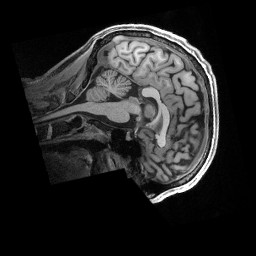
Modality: T1w
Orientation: sagittal
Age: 36
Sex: male
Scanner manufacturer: siemens
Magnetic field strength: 3 T
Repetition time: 2.5 s
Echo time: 0.00296 s